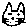
Label: cat